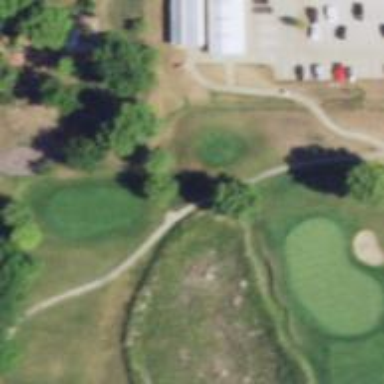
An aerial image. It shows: Golf tee.